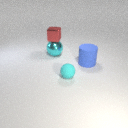
large cyan metal sphere below small red metal cube